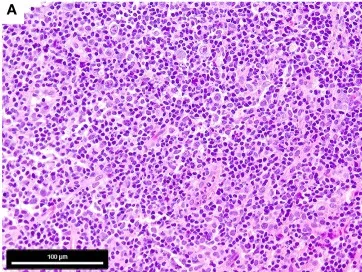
Morphology of the COVID-19 vaccination-associated lymphadenopathies. Patient 1, showing paracortical hyperplasia, and ,prominence of extrafollicular B-blasts, and ,plasmablasts (H&E, 400x).
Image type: pathology (h&e)